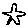
Label: star